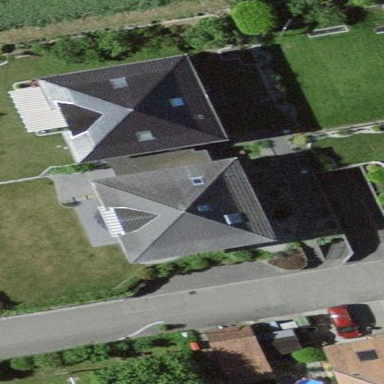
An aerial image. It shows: Residential building with pyramidal roof shape.